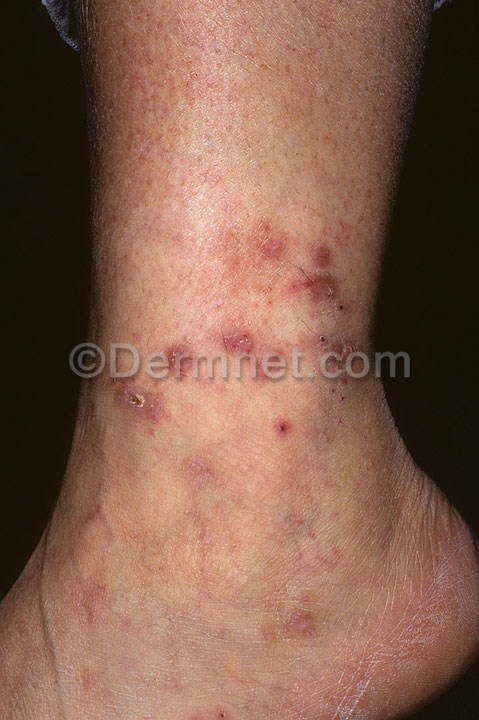
Disease: Psoriasis pictures Lichen Planus and related diseases